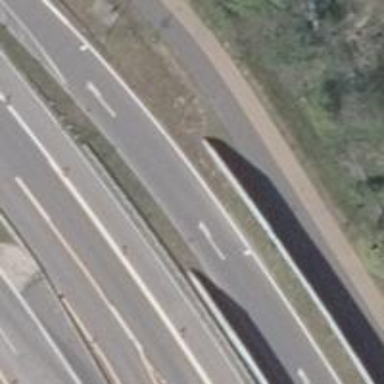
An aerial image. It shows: Separate asphalt trunk link with embankment and separate sidewalk.